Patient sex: M
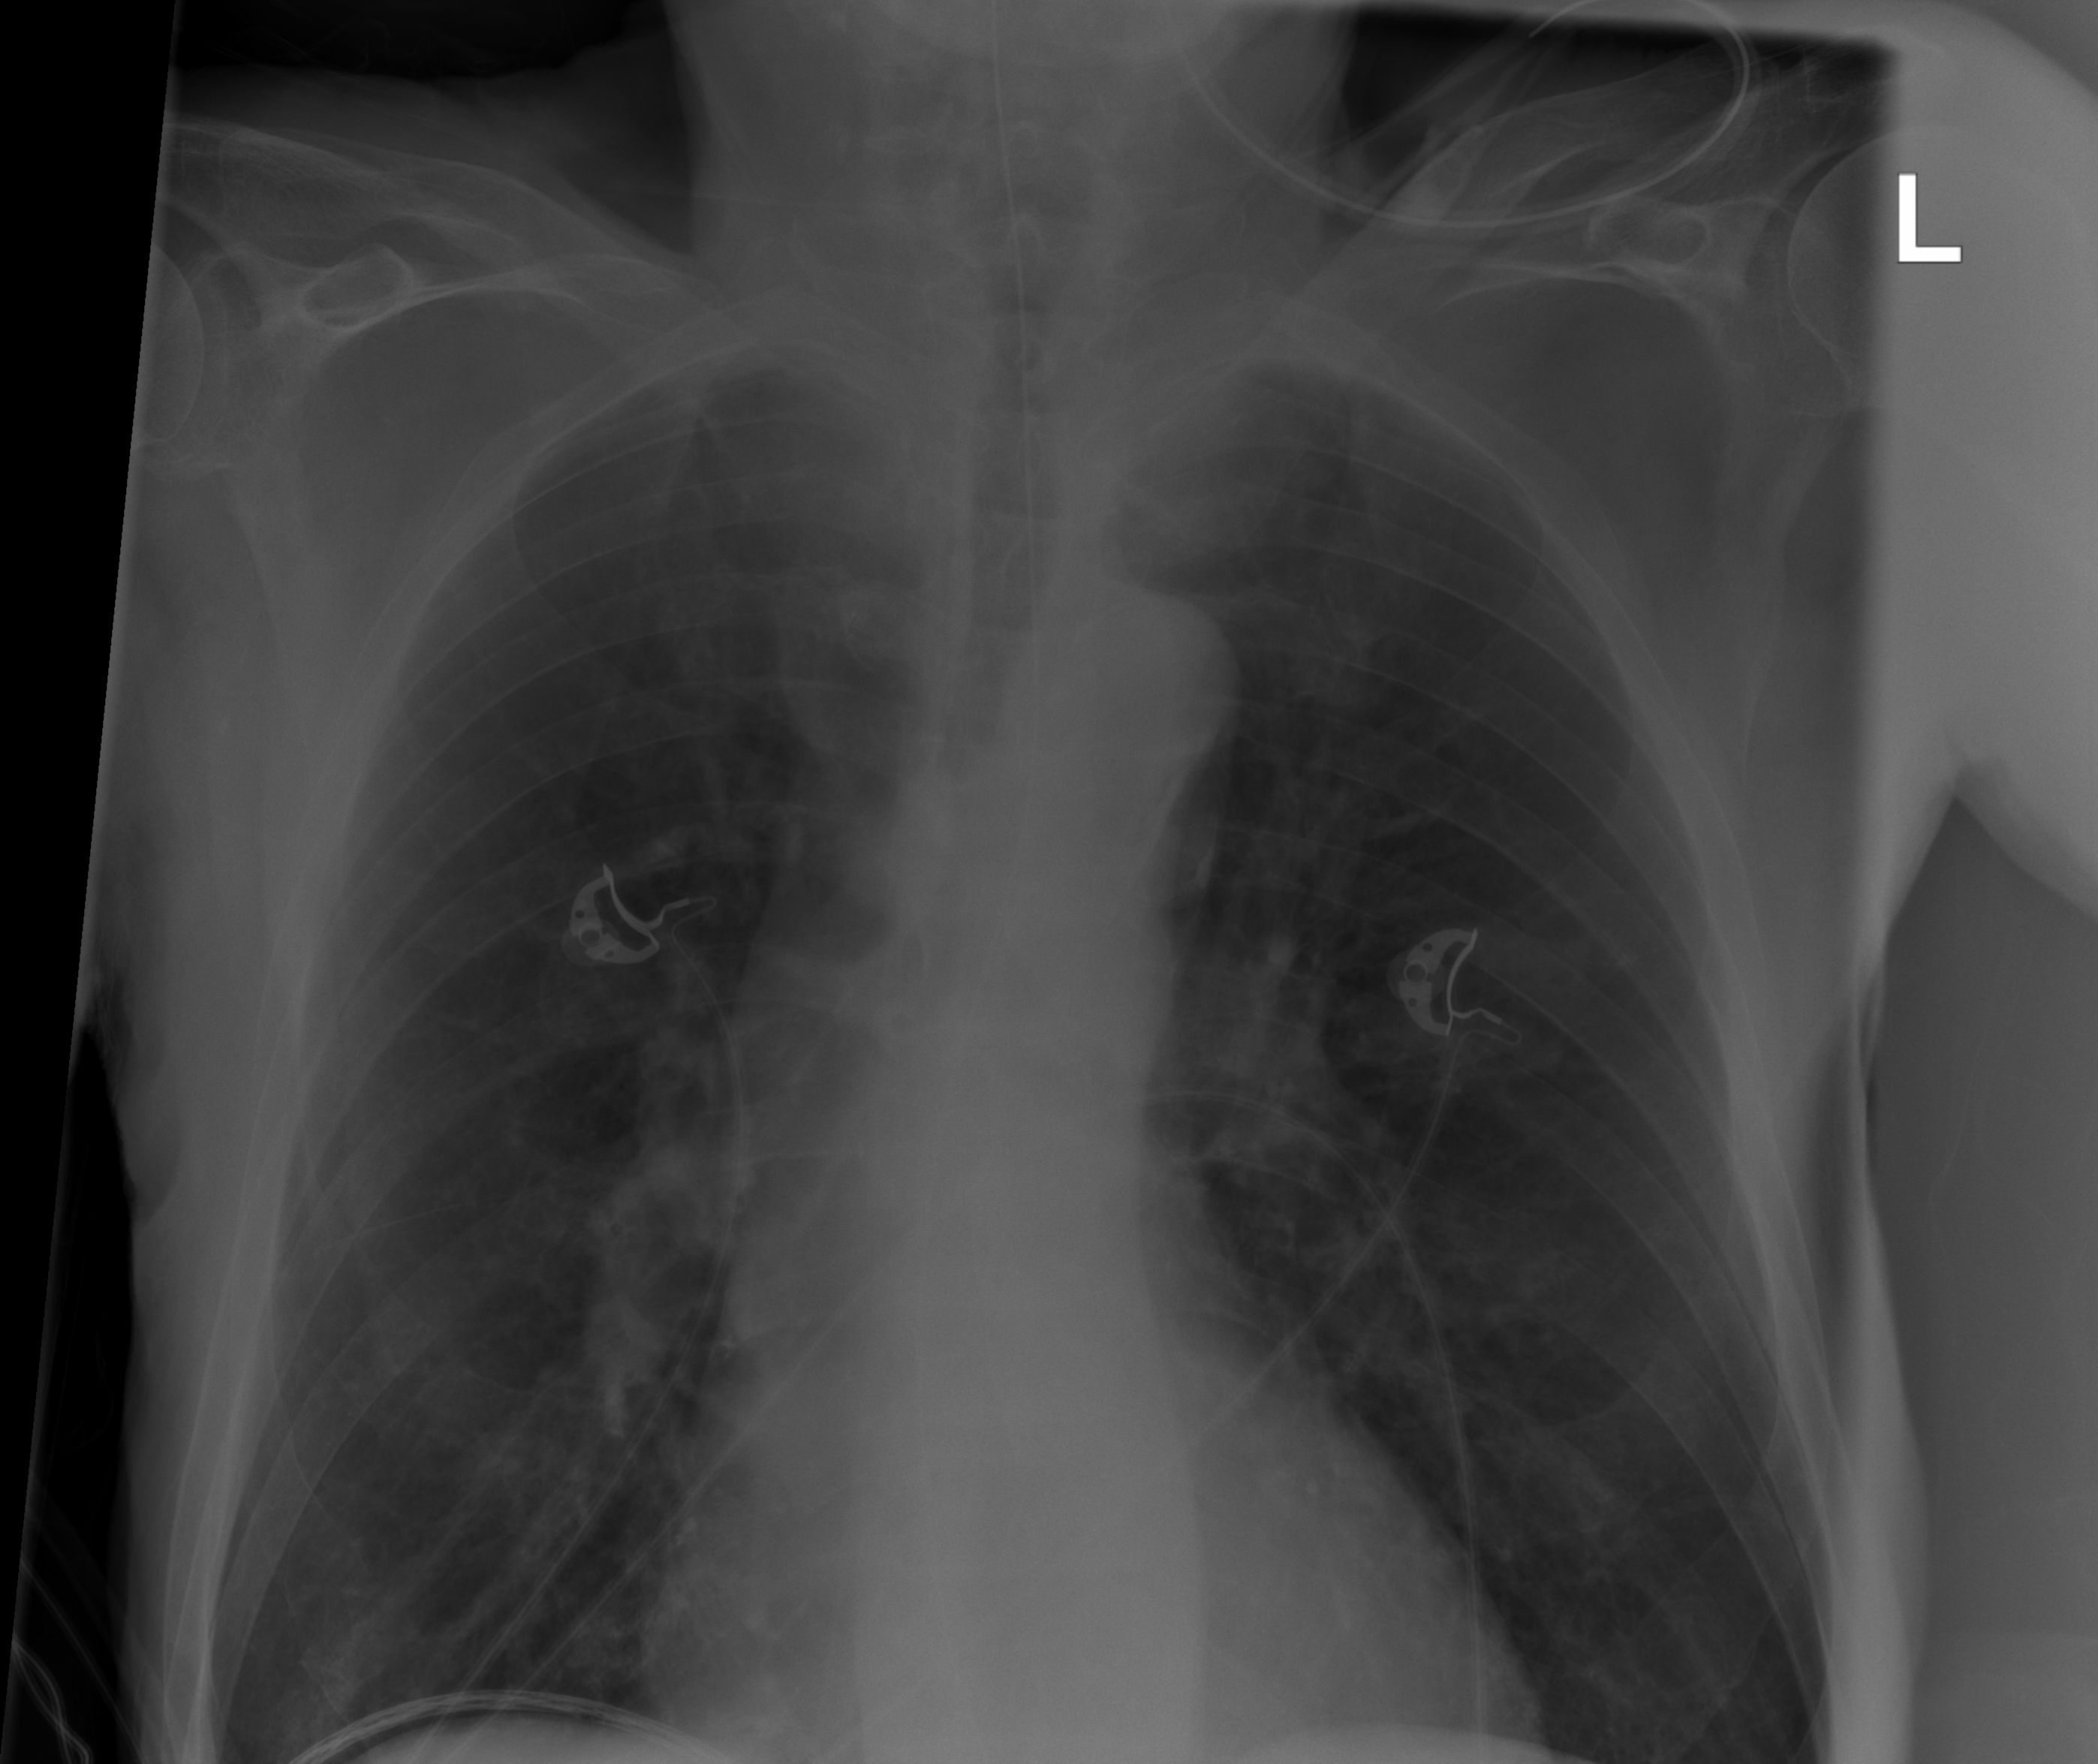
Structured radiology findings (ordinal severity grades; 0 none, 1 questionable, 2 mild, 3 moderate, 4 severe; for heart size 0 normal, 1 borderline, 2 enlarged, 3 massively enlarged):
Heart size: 0
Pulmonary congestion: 0
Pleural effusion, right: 0
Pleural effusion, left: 0
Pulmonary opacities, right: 2
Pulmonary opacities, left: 0
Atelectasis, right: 0
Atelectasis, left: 0